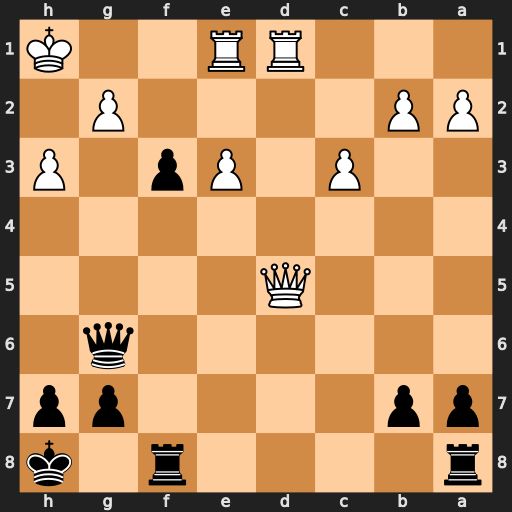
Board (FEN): r4r1k/pp4pp/6q1/3Q4/8/2P1Pp1P/PP4P1/3RR2K
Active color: b
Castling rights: -
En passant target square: -
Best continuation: Qxg2#